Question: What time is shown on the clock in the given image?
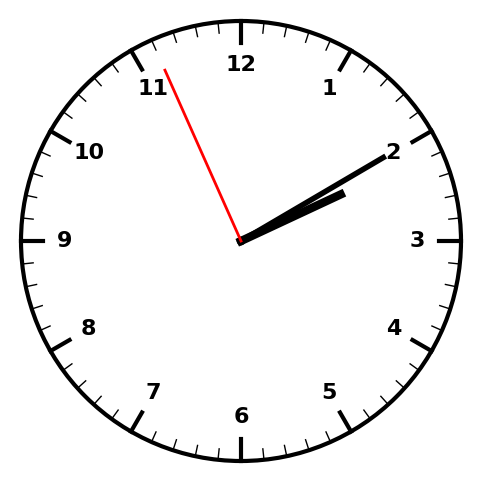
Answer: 02:09:56